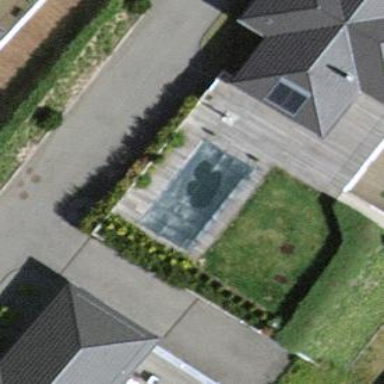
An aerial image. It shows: Swimming pool located in leisure land.